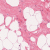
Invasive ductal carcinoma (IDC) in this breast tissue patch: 0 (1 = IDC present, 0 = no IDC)